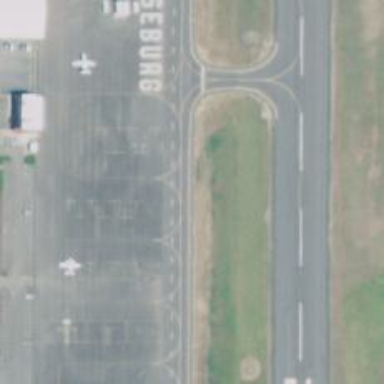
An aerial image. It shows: Image of taxiway at airport.